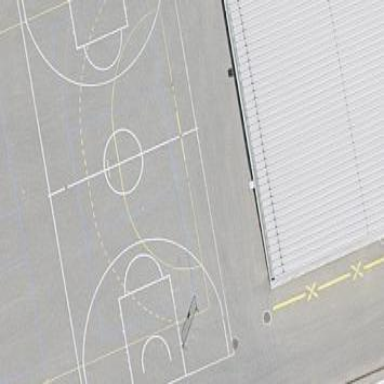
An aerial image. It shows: Basketball court in the leisure land pitch.